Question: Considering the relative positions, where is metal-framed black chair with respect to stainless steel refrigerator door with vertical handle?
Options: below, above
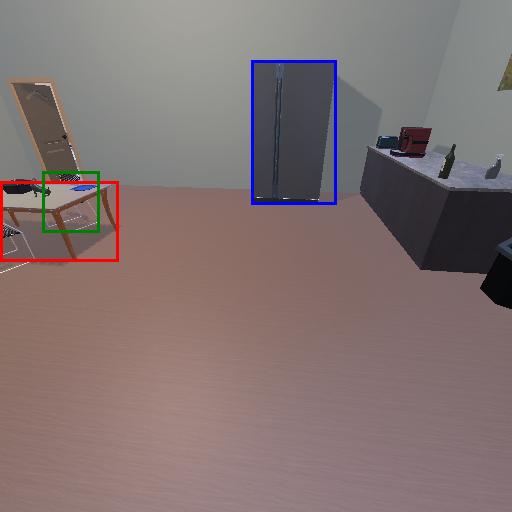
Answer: below